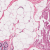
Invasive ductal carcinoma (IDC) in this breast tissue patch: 0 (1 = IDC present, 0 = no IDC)